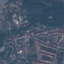
Land use / land cover: Residential